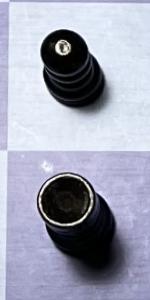
Label: Rook_Black